【题型】解答题　【知识点】解析几何　【难度】medium
已知点 \(F_1,F_2\) 分别为双曲线 \(\Gamma: \frac{x^2}{2} - y^2 = 1\) 的左、右焦点，直线 \(l: y = kx + 1\) 与双曲线 \(\Gamma: \frac{x^2}{2} - y^2 = 1\) 有两个不同的交点 \(A,B\)。

\vspace{0.5em}
\noindent
(1) 当 \(F_1 \in l\) 时，求 \(F_2\) 到直线 \(l\) 的距离；

\vspace{0.5em}
\noindent
(2) 若 \(O\) 为原点，直线 \(l\) 与 \(\Gamma\) 的两条渐近线在第一、二象限的交点分别为 \(C\)、\(D\)，当 \(\triangle COD\) 的面积最小时，求直线 \(l\) 的方程；

\vspace{0.5em}
\noindent
(3) 设 \(P\) 为 \(x\) 轴上一点，是否存在实数 \(k(k>0)\)，使得 \(\triangle PAB\) 是以点 \(P\) 为直角顶点的等腰直角三角形？若存在，求出 \(k\) 的值以及点 \(P\) 的坐标；若不存在，说明理由。
【解答】
\noindent
\textbf{【详解】}

\noindent
(1) 由双曲线 \(\Gamma: \frac{x^2}{2} - y^2 = 1\) 的左焦点 \(F_1(-\sqrt{3},0)\)，右焦点 \(F_2(\sqrt{3},0)\)，

当 \(F_1 \in l\) 时，\(0 = -\sqrt{3}k + 1\)，\(\therefore k = \frac{\sqrt{3}}{3}\)，

\(\therefore\) 直线 \(l: y = \frac{\sqrt{3}}{3}x + 1\)，

故 \(F_2\) 到 \(l\) 的距离 \(d = \frac{\left|\frac{\sqrt{3}}{3} \times \sqrt{3} + 1\right|}{\sqrt{\frac{1}{3} + 1}} = \sqrt{3}\)；

\vspace{0.5em}
\noindent
(2) 由双曲线 \(\Gamma: \frac{x^2}{2} - y^2 = 1\) 得两渐近线的方程为 \(y = \pm \frac{\sqrt{2}}{2}x\)，

\(\because\) 直线 \(l\) 与 \(\Gamma\) 的两条渐近线在一、二象限的交点分别为 \(C\)，\(D\)，

\(\therefore -\frac{\sqrt{2}}{2} < k < \frac{\sqrt{2}}{2}\)，

由 \(\begin{cases} y = \frac{\sqrt{2}}{2}x \\ y = kx + 1 \end{cases}\) 得交点 \(C\) 的横坐标为 \(\frac{1}{\frac{\sqrt{2}}{2} - k}\)，

由 \(\begin{cases} y = -\frac{\sqrt{2}}{2}x \\ y = kx + 1 \end{cases}\) 得交点 \(D\) 的横坐标为 \(\frac{-1}{\frac{\sqrt{2}}{2} + k}\)，

\(S_{\triangle COD} = \frac{1}{2} \times 1 \times \left|\frac{1}{\frac{\sqrt{2}}{2} - k} + \frac{1}{\frac{\sqrt{2}}{2} + k}\right| = \frac{\sqrt{2}}{1 - 2k^2} \geq 2\sqrt{2}\)，当 \(k = 0\) 时取等号，

所以当 \(\triangle COD\) 的面积最小时，直线 \(CD\) 平行于 \(x\) 轴，此时方程为 \(y = 1\)。

\vspace{0.5em}
\noindent
(3) 假设存在实数 \(k(k > 0)\)，使得 \(\triangle PAB\) 是以点 \(P\) 为直角顶点的等腰直角三角形，

设 \(P(m,0)\)，\(A(x_1,y_1)\)，\(B(x_2,y_2)\)，

由 \(\begin{cases} y = kx + 1 \\ \frac{x^2}{2} - y^2 = 1 \end{cases}\)，消去 \(y\) 得 \((1 - 2k^2)x^2 - 4kx - 4 = 0\)，

\(\therefore \Delta = 16k^2 - 4(1 - 2k^2)(-4) > 0\) 且 \(1 - 2k^2 \neq 0\)，

解得 \(-1 < k < 1\) 且 \(k \neq \pm \frac{\sqrt{2}}{2}\)，

\(x_1 + x_2 = \frac{4k}{1 - 2k^2}\)，\(x_1x_2 = \frac{-4}{1 - 2k^2}\)，

\(AB\) 的中点 \(M\left(\frac{2k}{1 - 2k^2}, \frac{1}{1 - 2k^2}\right)\)，

所以以 \(AB\) 的垂直平分线方程为 \(y - \frac{1}{1 - 2k^2} = -\frac{1}{k}\left(x - \frac{2k}{1 - 2k^2}\right)\)，

令 \(y = 0\)，则 \(m = \frac{3k}{1 - 2k^2}\)，

又 \(\overrightarrow{PA} \cdot \overrightarrow{PB} = 0\)，则 \((x_1 - m,y_1)(x_2 - m,y_2) = 0\)，

\(\therefore (k^2 + 1)x_1x_2 + (k - m)(x_1 + x_2) + 1 + m^2 = 0\)，

\(\therefore (k^2 + 1)\left(\frac{-4}{1 - 2k^2}\right) + (k - m)\left(\frac{4k}{1 - 2k^2}\right) + 1 + m^2 = 0\)，

\(\therefore -4 - 4km + (1 + m^2)(1 - 2k^2) = 0\)，

\(\therefore -4 - 4k \cdot \frac{3k}{1 - 2k^2} + \left[1 + \left(\frac{3k}{1 - 2k^2}\right)^2\right](1 - 2k^2) = 0\)，

\(\therefore 4k^4 + k^2 - 3 = 0\)，

解得 \(k = \pm \frac{\sqrt{3}}{2}\)，又 \(k > 0\)，

故 \(k = \frac{\sqrt{3}}{2}\)，使得 \(\triangle PAB\) 是以点 \(P\) 为直角顶点的等腰直角三角形，此时 \(P(-3\sqrt{3},0)\)。

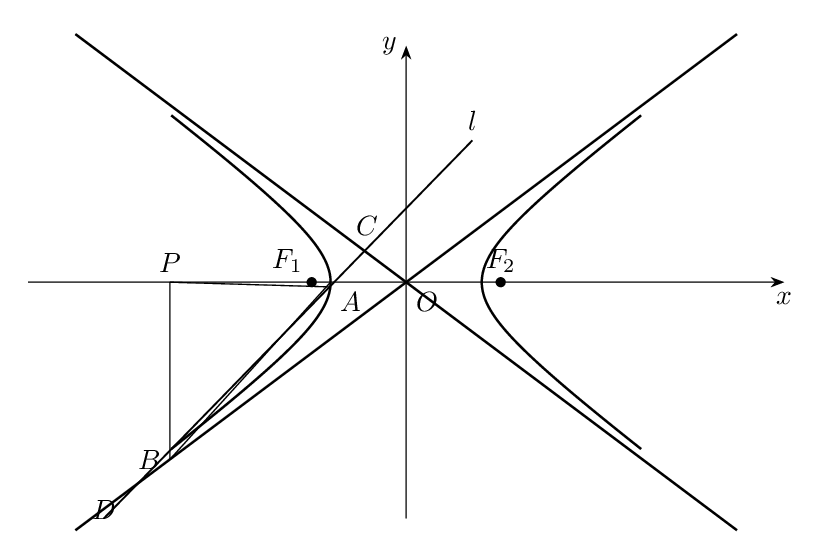